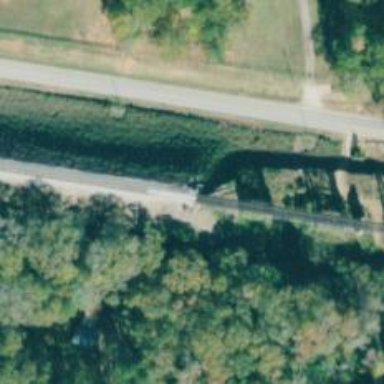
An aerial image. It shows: Railway bridge.